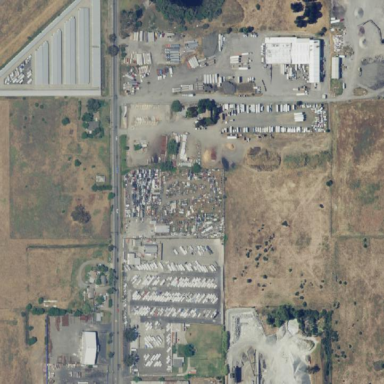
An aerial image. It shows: Industrial area.